Aerial crown-view tile of a tropical tree (Barro Colorado Island, Panama), acquired 20241216:
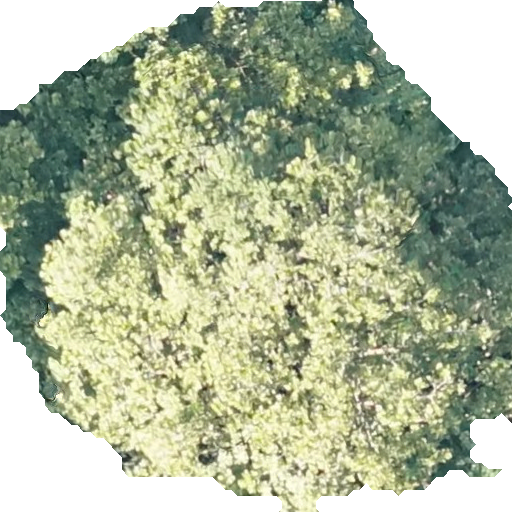
Species: Anacardium excelsum
GBIF accepted scientific name: Anacardium excelsum
Crown area: 305.657 m²